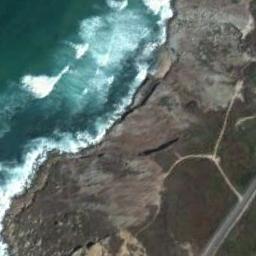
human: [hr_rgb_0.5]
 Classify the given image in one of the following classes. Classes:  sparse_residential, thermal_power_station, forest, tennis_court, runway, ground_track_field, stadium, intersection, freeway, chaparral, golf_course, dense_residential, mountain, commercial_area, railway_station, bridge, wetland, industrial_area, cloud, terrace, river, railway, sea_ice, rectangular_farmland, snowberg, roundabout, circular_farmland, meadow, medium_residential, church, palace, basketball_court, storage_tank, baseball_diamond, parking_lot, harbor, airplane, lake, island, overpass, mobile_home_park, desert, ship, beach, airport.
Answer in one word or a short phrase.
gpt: beach